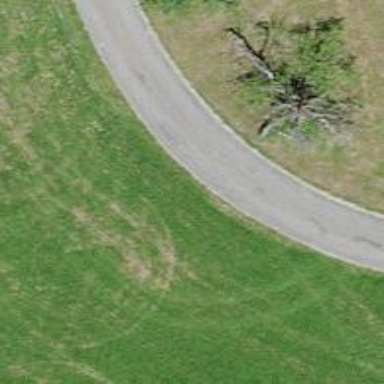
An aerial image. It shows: Well-maintained track road of grade 1.